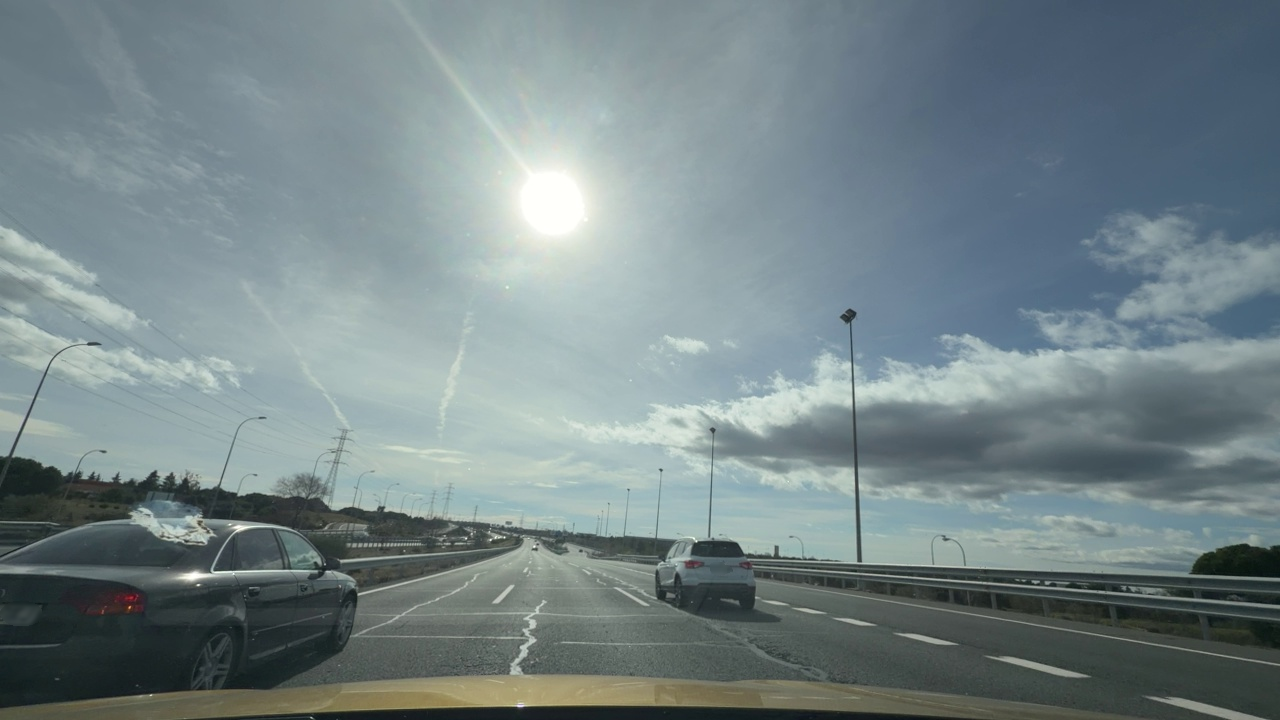
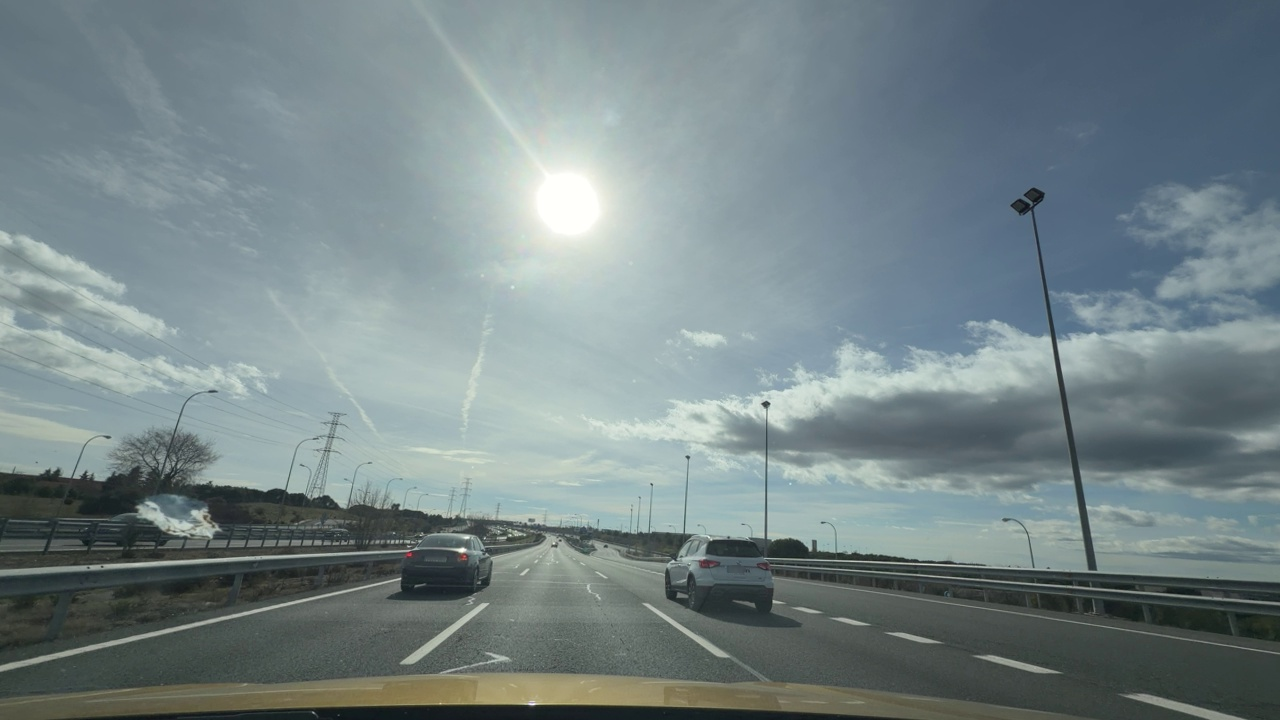
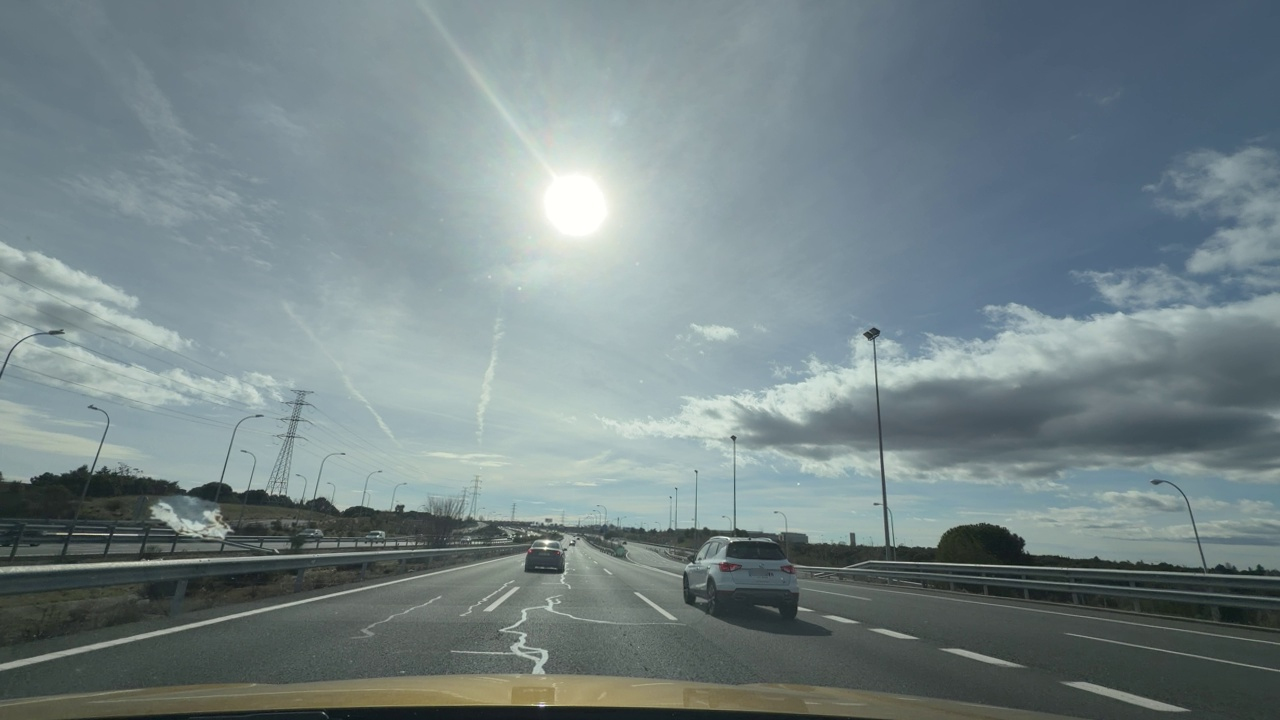
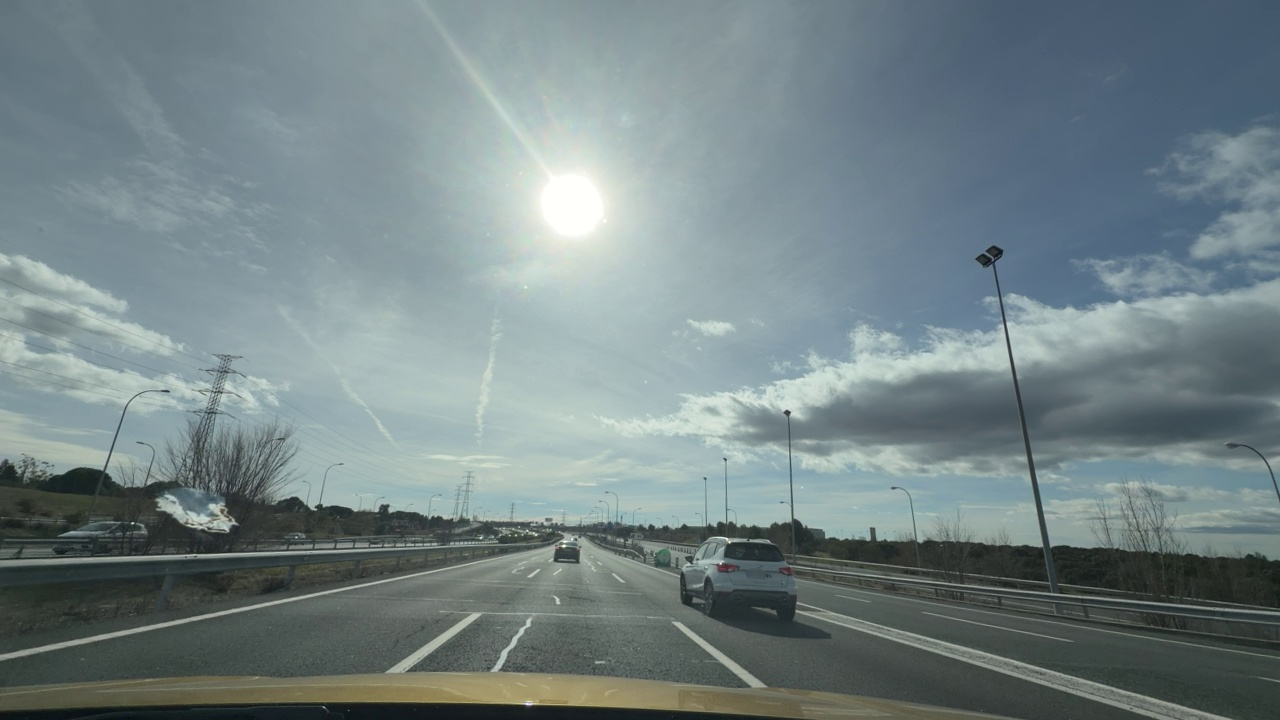
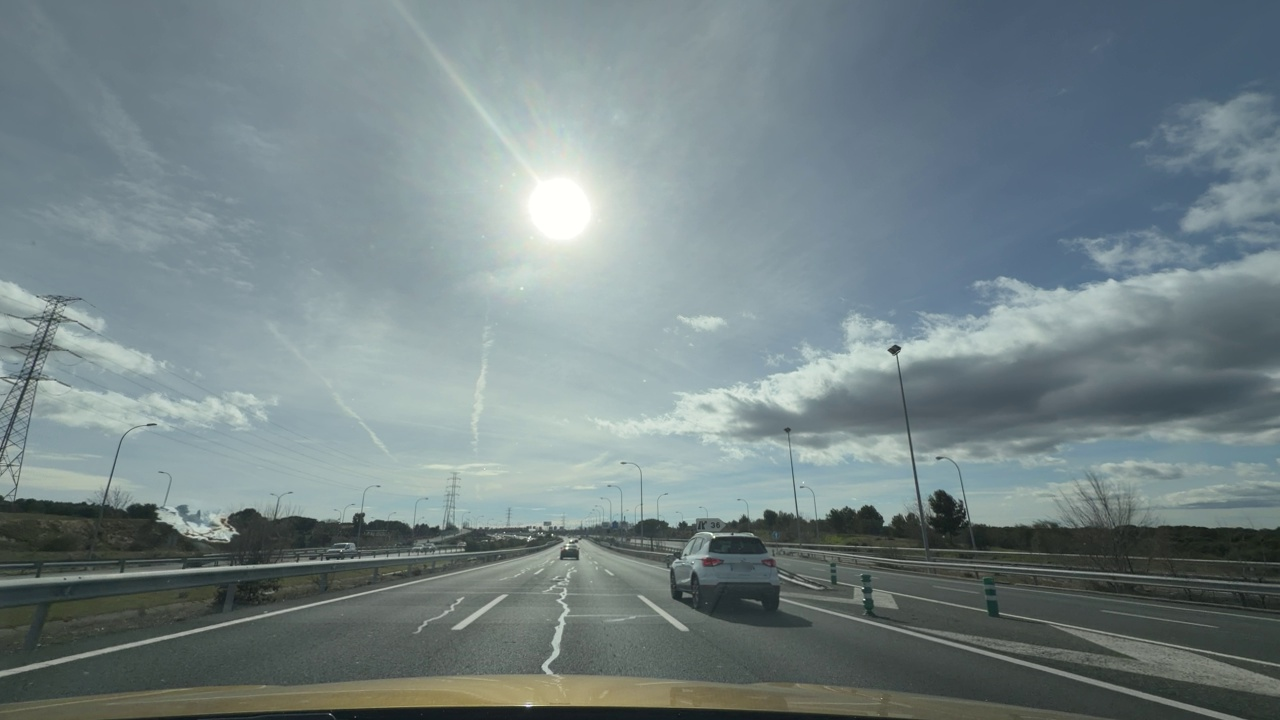
Situation: Cut in
Question: Is a vehicle from an adjacent lane moving into the ego lane?
Answer: Yes
Reasoning: The vehicle from the left is crossing to the ego lane.

Situation: Cut in
Question: Has a vehicle merged into the ego lane directly ahead of the ego vehicle without any intermediate vehicle?
Answer: Yes
Reasoning: There is no intermediate vehicle between the ego vehicle andthe vehile that has crossed from the left.

Situation: Cut in
Question: Is the ego vehicle currently inside a roundabout?
Answer: No
Reasoning: The ego vehicle is travelling in a straight lane.

Situation: Cut in
Question: Is the ego vehicle currently within an intersection?
Answer: No
Reasoning: The ego vehicle is travelling in a straight lane.

Situation: Cut in
Question: Is any vehicle partially overlapping the lane boundary markings of the ego lane?
Answer: Yes
Reasoning: The vehicle crossing from the left is partially overlapping the lane boundaries of the ego lane.